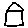
Label: house